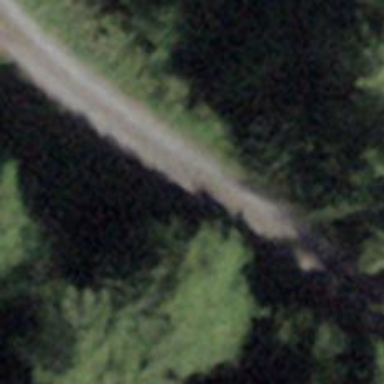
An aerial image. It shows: Gravel track with grade 2 quality.